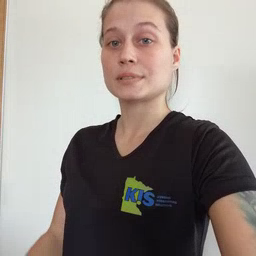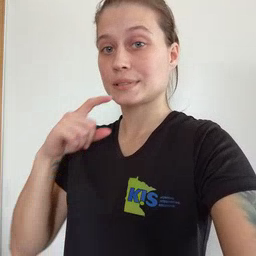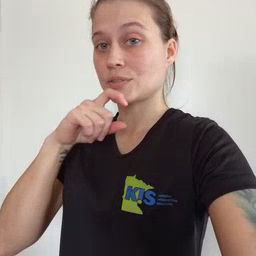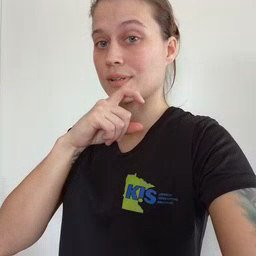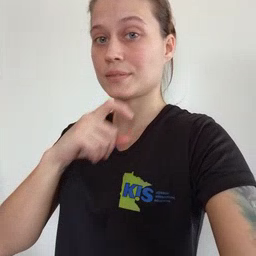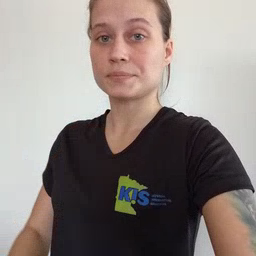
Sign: cereal